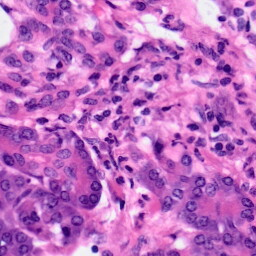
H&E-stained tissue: Pancreatic